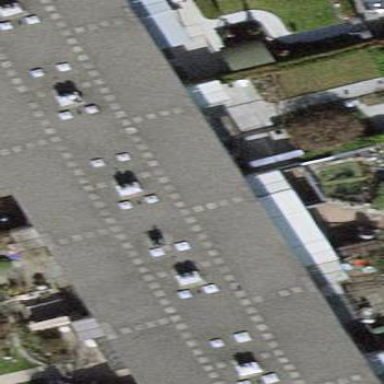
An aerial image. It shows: House with flat roof.